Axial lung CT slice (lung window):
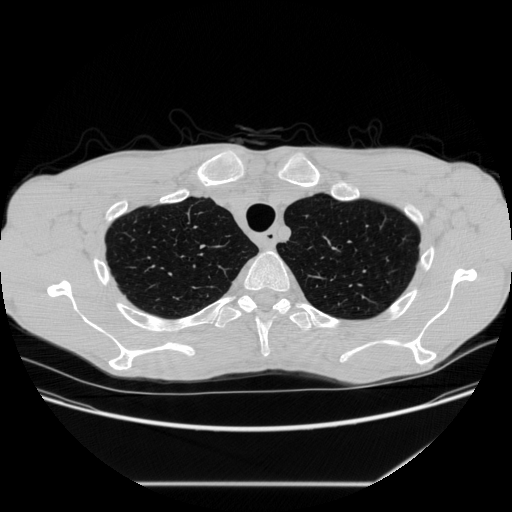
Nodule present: no